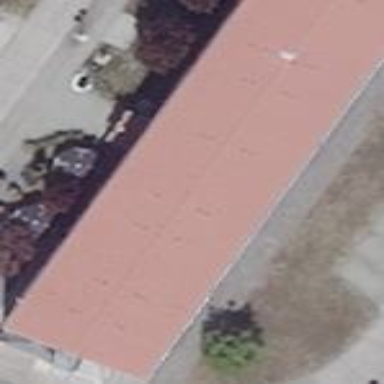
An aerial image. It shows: Gabled roof hotel building with red roof.